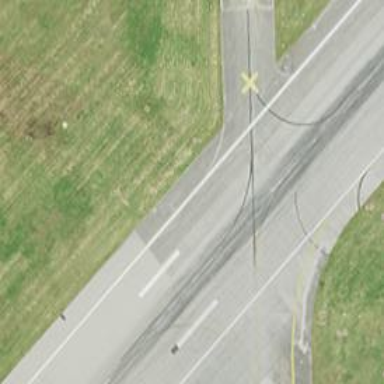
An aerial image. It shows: Image of taxiway at airport.